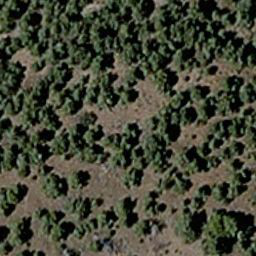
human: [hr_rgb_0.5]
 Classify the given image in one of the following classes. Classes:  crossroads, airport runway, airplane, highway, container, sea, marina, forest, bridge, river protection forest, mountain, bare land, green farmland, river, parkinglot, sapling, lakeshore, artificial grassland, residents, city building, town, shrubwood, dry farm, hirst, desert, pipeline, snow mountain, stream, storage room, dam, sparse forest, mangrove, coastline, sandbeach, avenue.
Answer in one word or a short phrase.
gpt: sparse forest